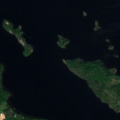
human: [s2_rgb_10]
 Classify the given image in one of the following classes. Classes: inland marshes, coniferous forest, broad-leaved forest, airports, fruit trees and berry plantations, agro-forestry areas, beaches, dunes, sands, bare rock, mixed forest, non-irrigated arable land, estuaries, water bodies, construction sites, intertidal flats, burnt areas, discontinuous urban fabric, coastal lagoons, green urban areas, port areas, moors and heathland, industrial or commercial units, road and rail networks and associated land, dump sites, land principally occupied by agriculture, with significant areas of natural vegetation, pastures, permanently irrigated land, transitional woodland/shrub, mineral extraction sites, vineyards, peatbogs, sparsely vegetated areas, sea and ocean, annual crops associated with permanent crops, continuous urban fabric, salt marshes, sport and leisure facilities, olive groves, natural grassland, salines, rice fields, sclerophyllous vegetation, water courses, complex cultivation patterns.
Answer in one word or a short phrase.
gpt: land principally occupied by agriculture, with significant areas of natural vegetation, broad-leaved forest, mixed forest, water bodies